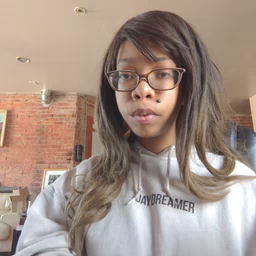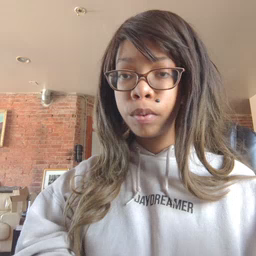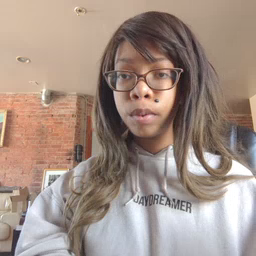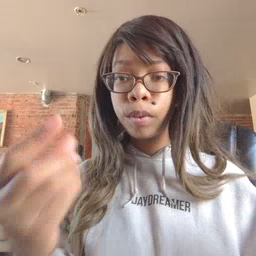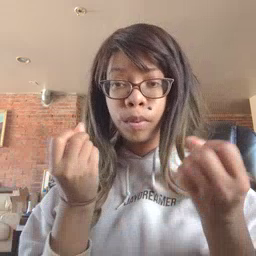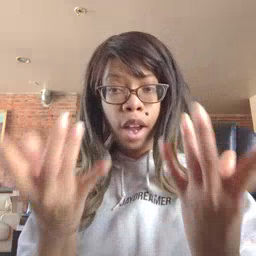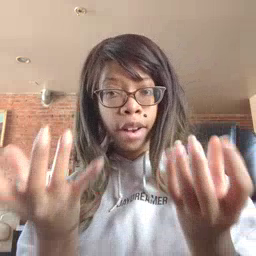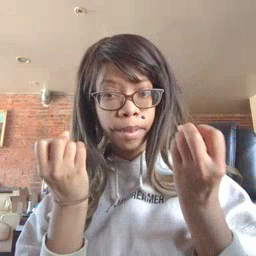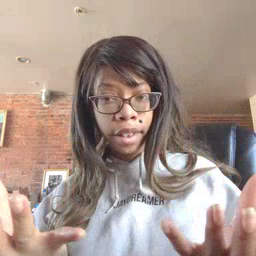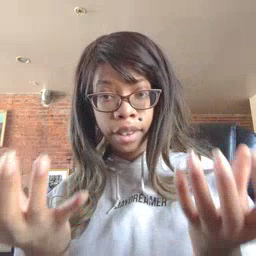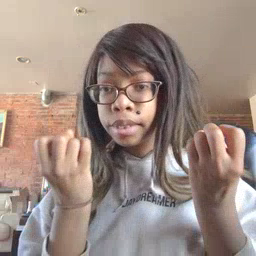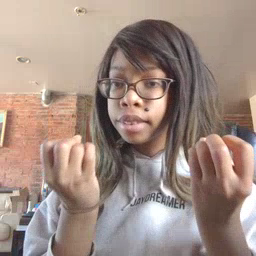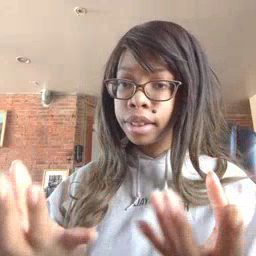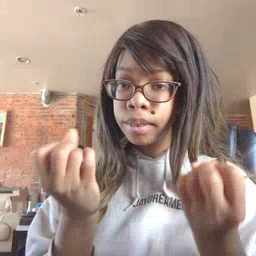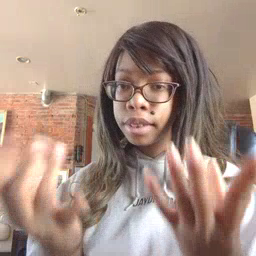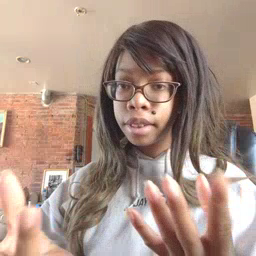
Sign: many